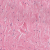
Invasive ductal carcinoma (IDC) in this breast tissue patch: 0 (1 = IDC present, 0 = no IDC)